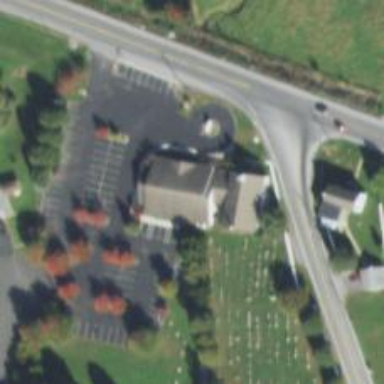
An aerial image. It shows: Place of worship.